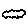
Label: cloud